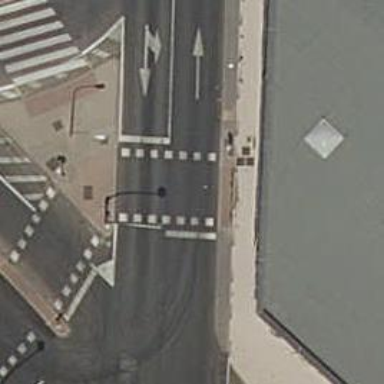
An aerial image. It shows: Road crossing with traffic signals.